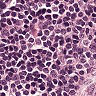
Metastatic tissue present: no